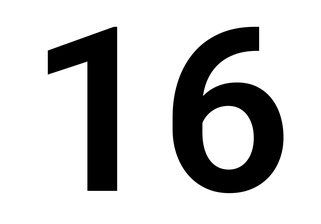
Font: Roboto_SemiBold